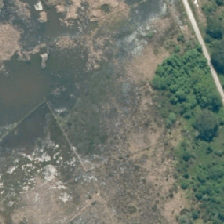
Land cover: herbaceous_freshwater_vege